Field crop: maize
Growth stage: 2
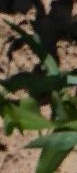
Species: maize